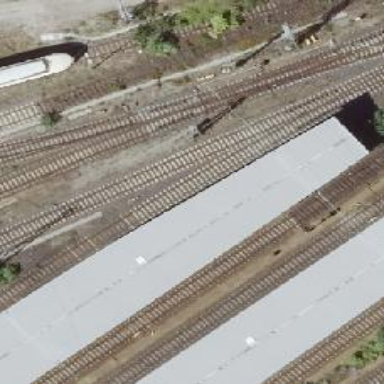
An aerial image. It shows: Railway signal.